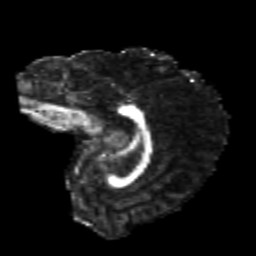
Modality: FA
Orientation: sagittal
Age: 22
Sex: female
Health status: healthy
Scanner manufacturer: philips
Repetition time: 7.384 s
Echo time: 0.08599 s